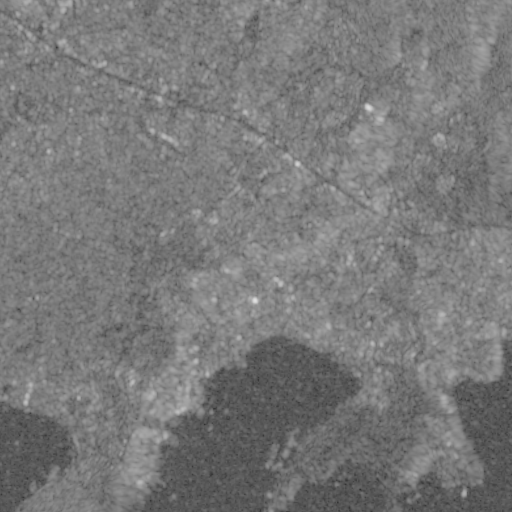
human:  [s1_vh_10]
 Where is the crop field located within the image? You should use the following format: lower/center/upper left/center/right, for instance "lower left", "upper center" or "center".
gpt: The crop field is located in the upper center of the image.
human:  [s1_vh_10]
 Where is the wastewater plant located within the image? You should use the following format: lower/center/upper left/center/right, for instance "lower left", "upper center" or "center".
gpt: The wastewater plant is located in the lower center of the image.
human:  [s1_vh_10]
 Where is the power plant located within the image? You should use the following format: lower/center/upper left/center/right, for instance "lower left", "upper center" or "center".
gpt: There is no power plant in the image.

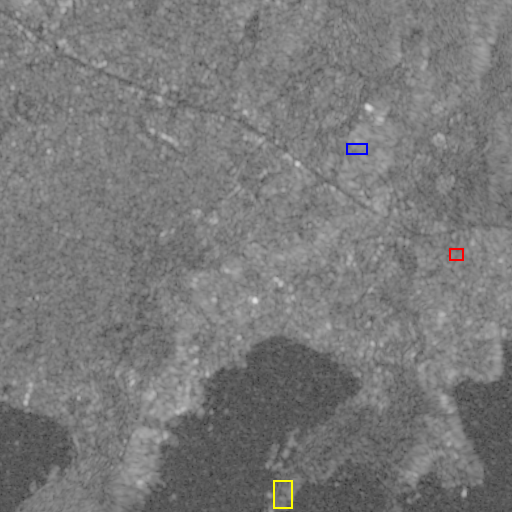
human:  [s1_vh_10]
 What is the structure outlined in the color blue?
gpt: The structure outlined in blue is a park.
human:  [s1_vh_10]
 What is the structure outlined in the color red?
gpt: The structure outlined in red is a parking lot.
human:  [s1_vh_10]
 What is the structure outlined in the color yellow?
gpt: The structure outlined in yellow is a wastewater plant.
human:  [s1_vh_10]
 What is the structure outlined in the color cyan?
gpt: There is no cyan outline.